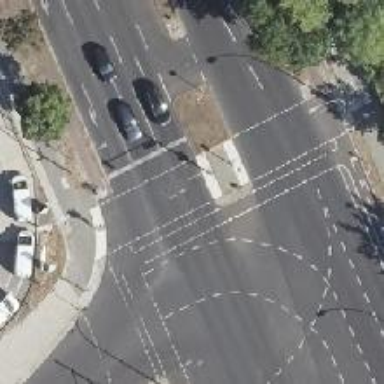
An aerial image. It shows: Road with traffic signals.